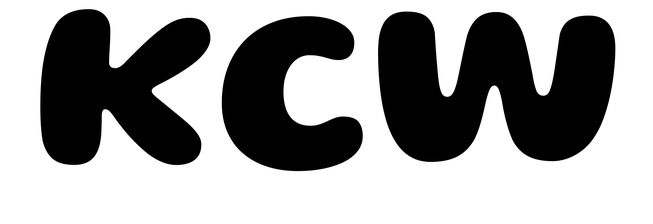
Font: Gluten_Bold